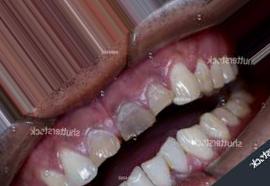
Condition: Tooth Discoloration